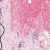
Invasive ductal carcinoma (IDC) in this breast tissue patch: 0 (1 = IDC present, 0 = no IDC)